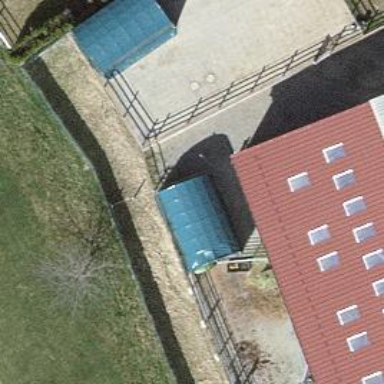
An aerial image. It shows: Fence is in the image.